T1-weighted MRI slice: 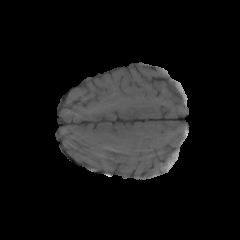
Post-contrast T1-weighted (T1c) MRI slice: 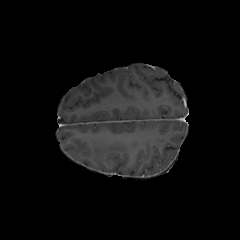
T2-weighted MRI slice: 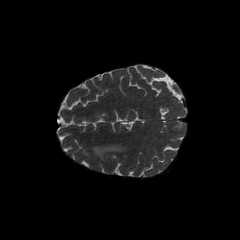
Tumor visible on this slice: yes